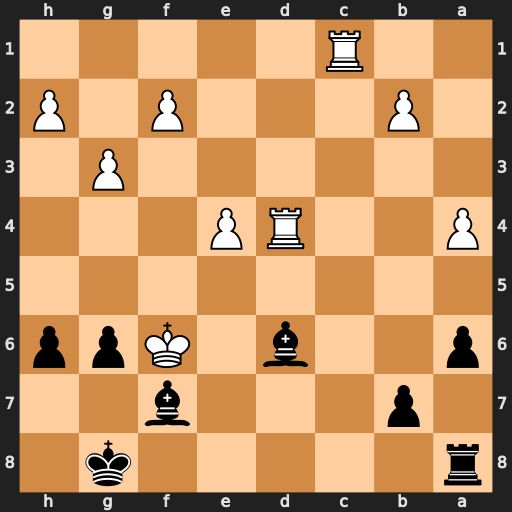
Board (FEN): r5k1/1p3b2/p2b1Kpp/8/P2RP3/6P1/1P3P1P/2R5
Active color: b
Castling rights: -
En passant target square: -
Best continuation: Bf8 Rd7 Bg7+